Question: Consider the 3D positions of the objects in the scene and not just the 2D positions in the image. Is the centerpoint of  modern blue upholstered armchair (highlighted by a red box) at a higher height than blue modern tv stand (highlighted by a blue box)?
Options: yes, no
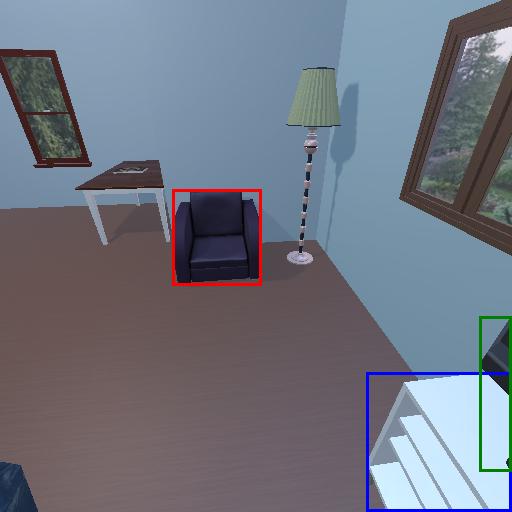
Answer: yes